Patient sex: M
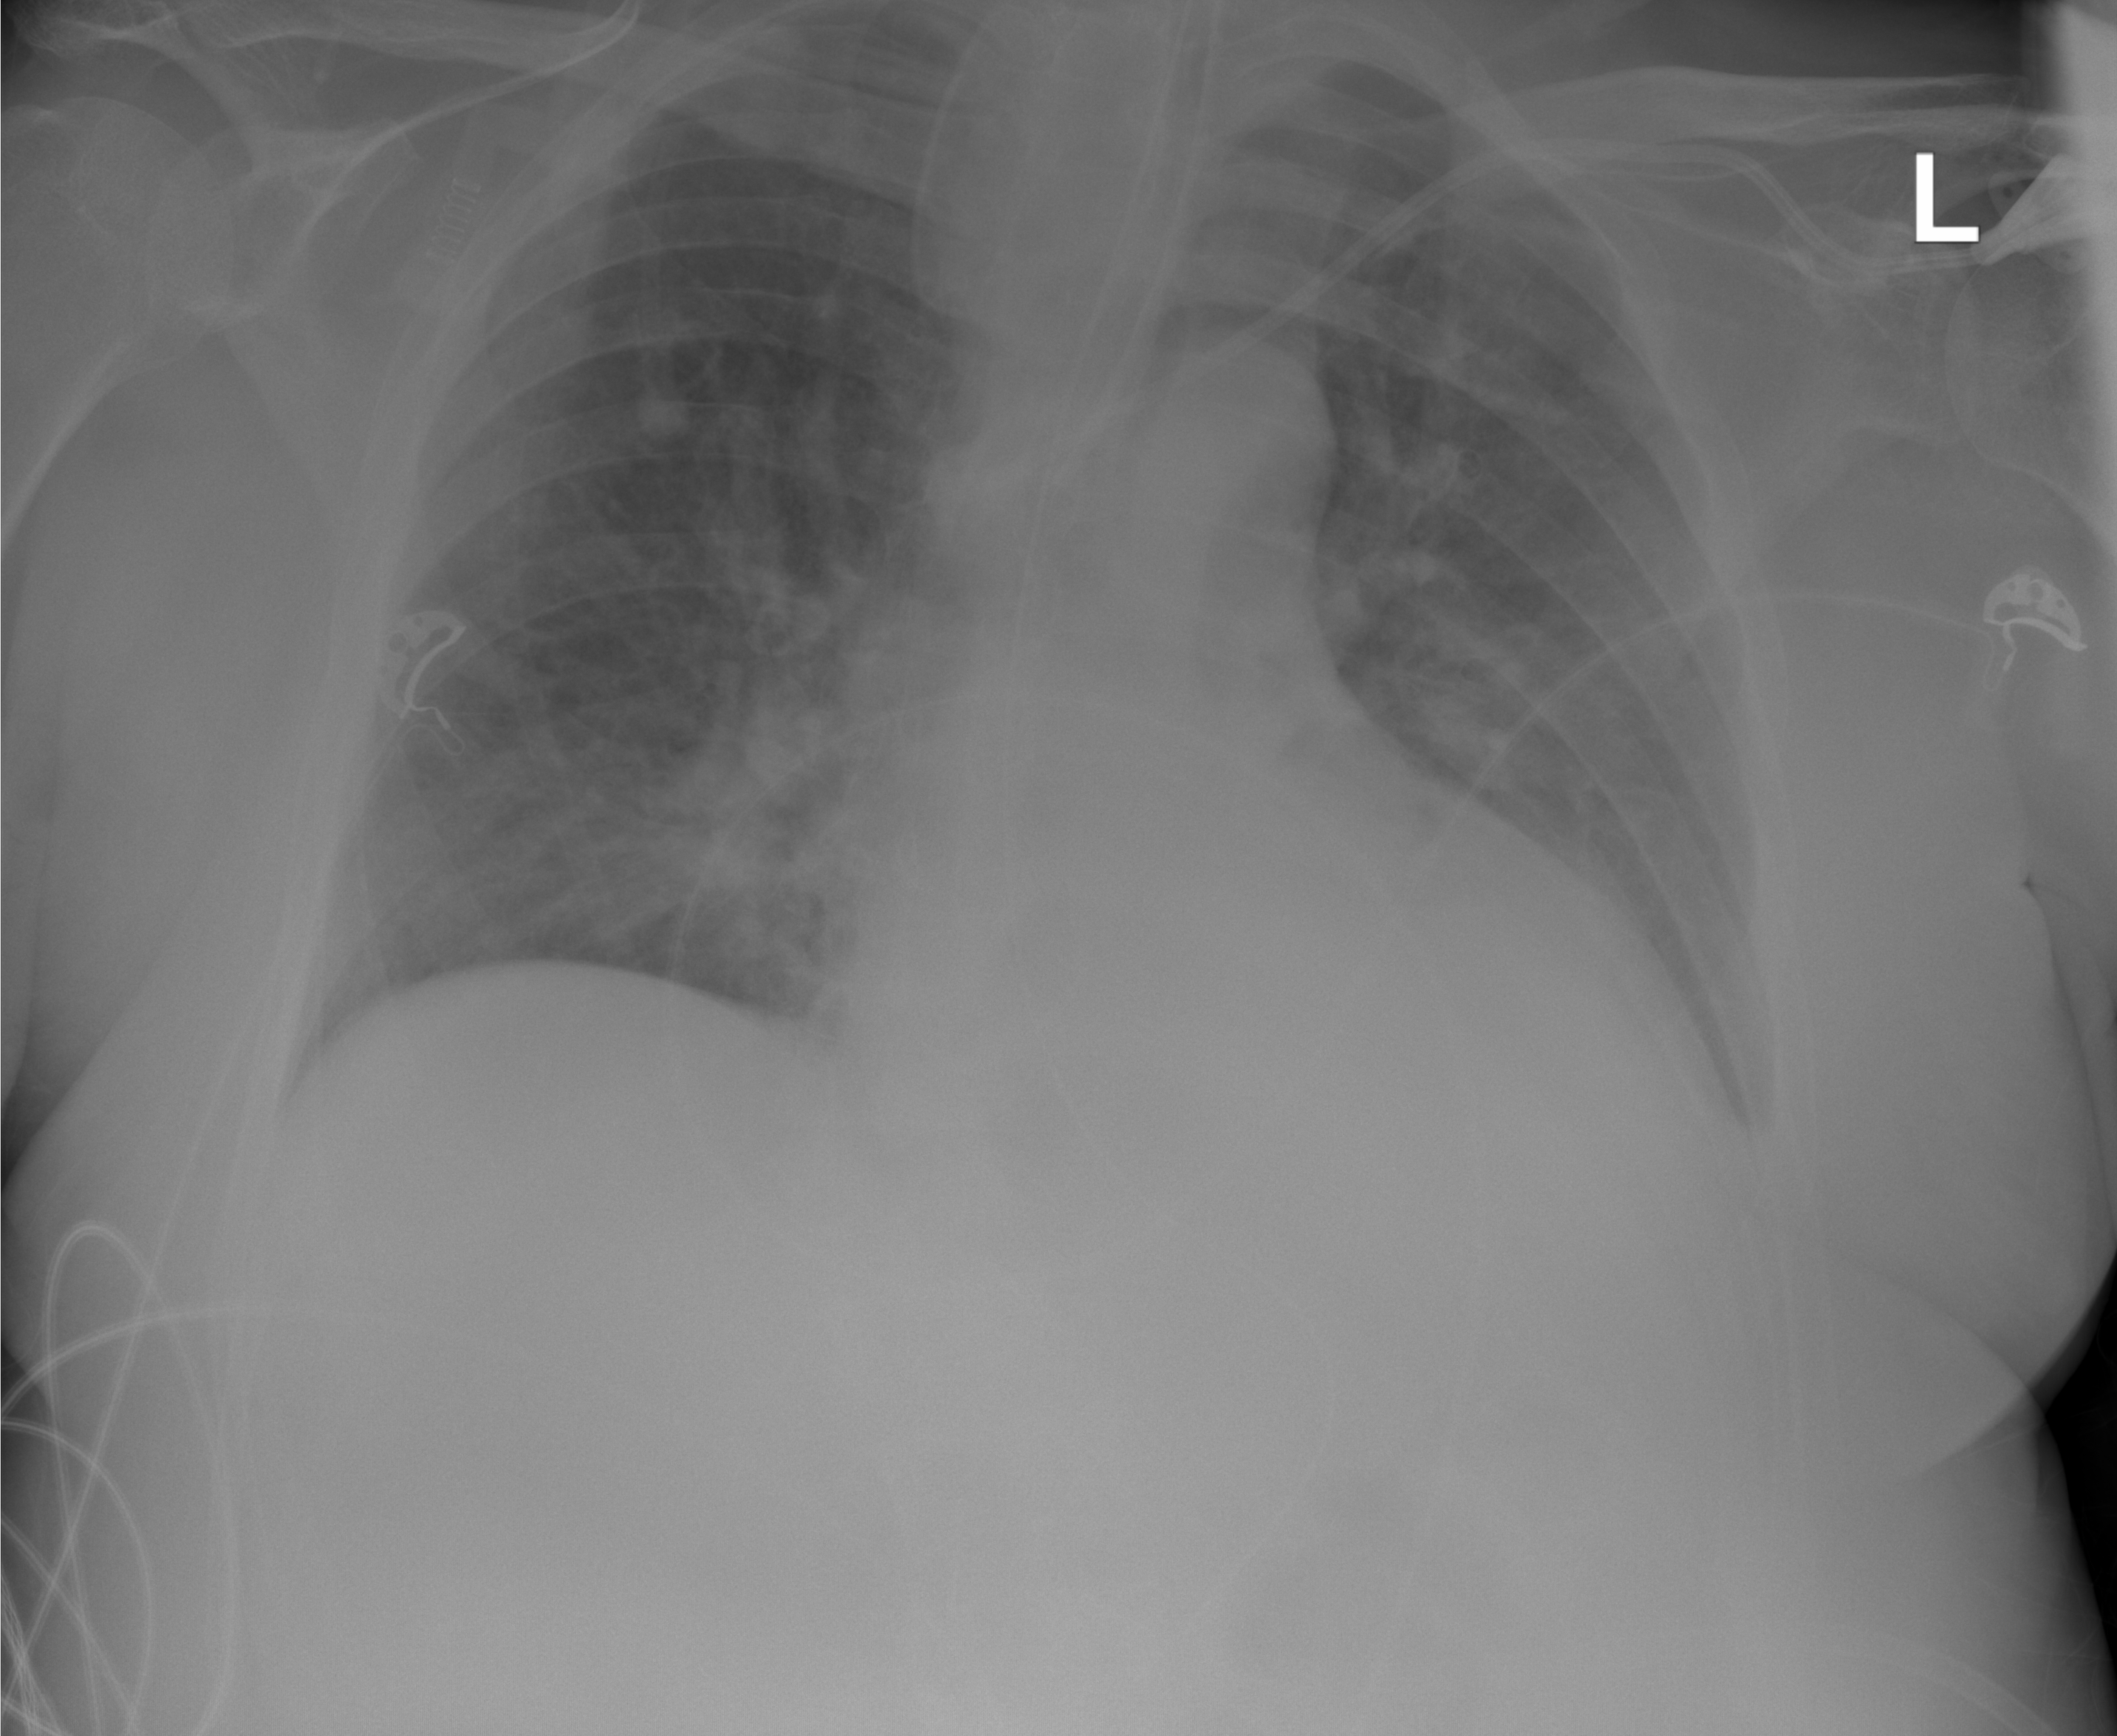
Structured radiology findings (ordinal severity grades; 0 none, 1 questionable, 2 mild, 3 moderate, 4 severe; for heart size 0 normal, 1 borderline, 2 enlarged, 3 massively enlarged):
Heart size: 0
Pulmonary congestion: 1
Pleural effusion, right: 0
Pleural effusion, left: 1
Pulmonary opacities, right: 2
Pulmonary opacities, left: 2
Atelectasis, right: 1
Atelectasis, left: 1